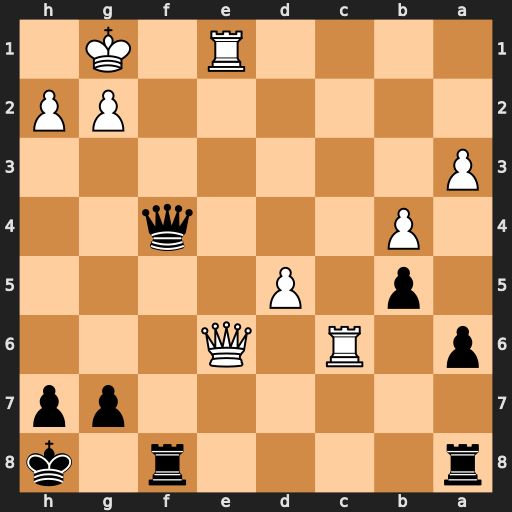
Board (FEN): r4r1k/6pp/p1R1Q3/1p1P4/1P3q2/P7/6PP/4R1K1
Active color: b
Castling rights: -
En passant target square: -
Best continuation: Qf2+ Kh1 Qf1+ Rxf1 Rxf1#